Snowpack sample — Buffalo Mountain, Silverthorne, Colorado, USA (1/25/25, 10:11 AM MST)
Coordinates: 39.6222, -106.1139
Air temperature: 22 °F
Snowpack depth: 110 cm
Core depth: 30 cm
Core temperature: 42.8 °F
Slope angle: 12°, slope face: 102°
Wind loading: high
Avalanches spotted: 0
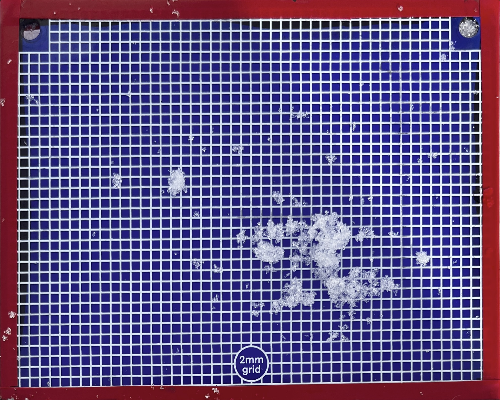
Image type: profile
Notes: No avalanches nearby, collected on the outskirts of a fire break 15 meters from the treeline, on way to Buffalo and Red Mountain